Field crop: maize
Growth stage: 2
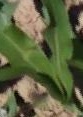
Species: maize